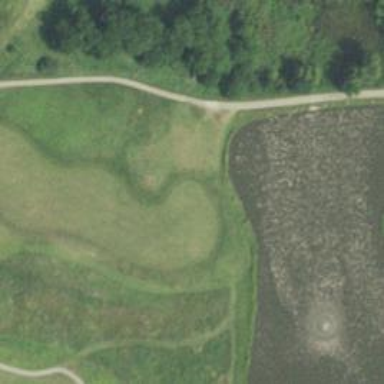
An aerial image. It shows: Golf hole.